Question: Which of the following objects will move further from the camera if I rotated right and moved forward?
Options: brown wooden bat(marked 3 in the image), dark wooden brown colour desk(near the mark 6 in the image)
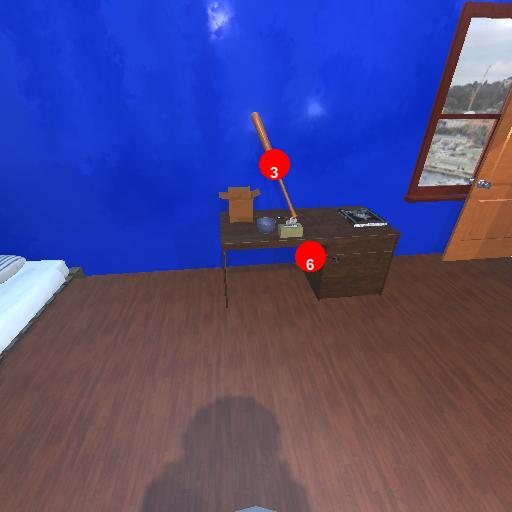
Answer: brown wooden bat(marked 3 in the image)